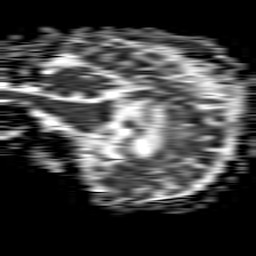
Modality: ADC
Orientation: sagittal
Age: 85
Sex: female
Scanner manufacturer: philips
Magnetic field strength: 1.5 T
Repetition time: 4.6 s
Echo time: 0.08517 s